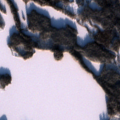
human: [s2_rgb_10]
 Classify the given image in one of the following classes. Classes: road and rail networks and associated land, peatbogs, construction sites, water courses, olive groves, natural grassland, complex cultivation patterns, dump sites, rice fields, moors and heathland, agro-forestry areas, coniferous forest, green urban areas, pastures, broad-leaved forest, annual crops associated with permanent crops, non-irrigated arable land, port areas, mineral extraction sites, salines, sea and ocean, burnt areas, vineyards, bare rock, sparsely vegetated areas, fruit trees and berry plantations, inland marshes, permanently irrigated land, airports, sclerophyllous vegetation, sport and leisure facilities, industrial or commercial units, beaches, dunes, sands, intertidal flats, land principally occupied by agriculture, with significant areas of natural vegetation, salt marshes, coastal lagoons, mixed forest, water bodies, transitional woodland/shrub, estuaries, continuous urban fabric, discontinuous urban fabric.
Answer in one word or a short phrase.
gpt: coniferous forest, mixed forest, water bodies